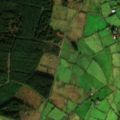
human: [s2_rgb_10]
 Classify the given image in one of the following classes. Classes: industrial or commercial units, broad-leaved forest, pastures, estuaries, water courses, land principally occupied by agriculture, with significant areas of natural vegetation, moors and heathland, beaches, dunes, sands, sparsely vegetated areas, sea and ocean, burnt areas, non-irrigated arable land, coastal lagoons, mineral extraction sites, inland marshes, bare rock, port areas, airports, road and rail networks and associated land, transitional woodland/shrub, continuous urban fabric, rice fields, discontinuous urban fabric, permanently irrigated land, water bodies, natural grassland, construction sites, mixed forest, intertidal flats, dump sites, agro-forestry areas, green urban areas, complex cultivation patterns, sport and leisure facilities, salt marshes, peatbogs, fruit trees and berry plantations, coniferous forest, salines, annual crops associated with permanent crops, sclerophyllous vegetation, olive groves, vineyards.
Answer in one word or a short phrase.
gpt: pastures, coniferous forest